Brain MRI, t2w sequence, axial 2D slice.
Patient: age 35, sex F, weight 78 kg, height 1.78 m
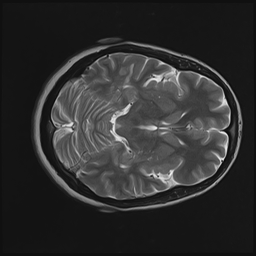